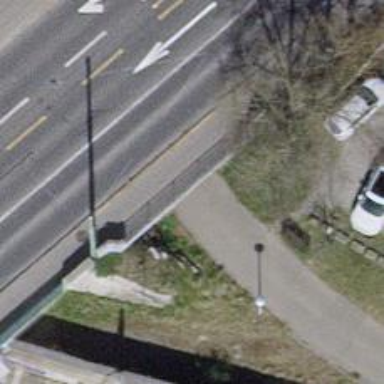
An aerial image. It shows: Tunnel for cycleway with asphalt surface.